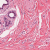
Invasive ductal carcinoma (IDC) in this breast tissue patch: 0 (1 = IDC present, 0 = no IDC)